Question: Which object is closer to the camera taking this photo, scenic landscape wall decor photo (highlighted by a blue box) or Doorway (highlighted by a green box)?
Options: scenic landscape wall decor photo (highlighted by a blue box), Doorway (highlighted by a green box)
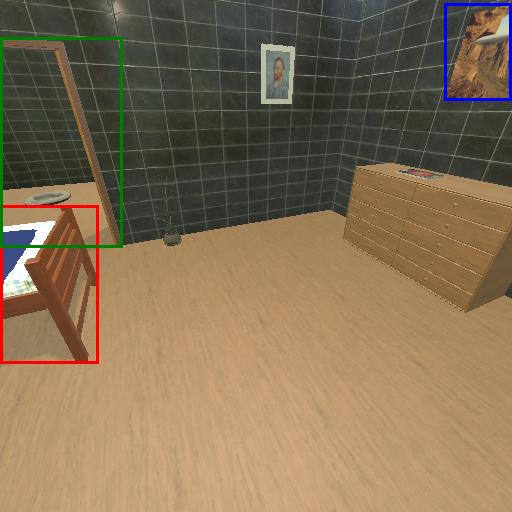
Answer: scenic landscape wall decor photo (highlighted by a blue box)